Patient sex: F
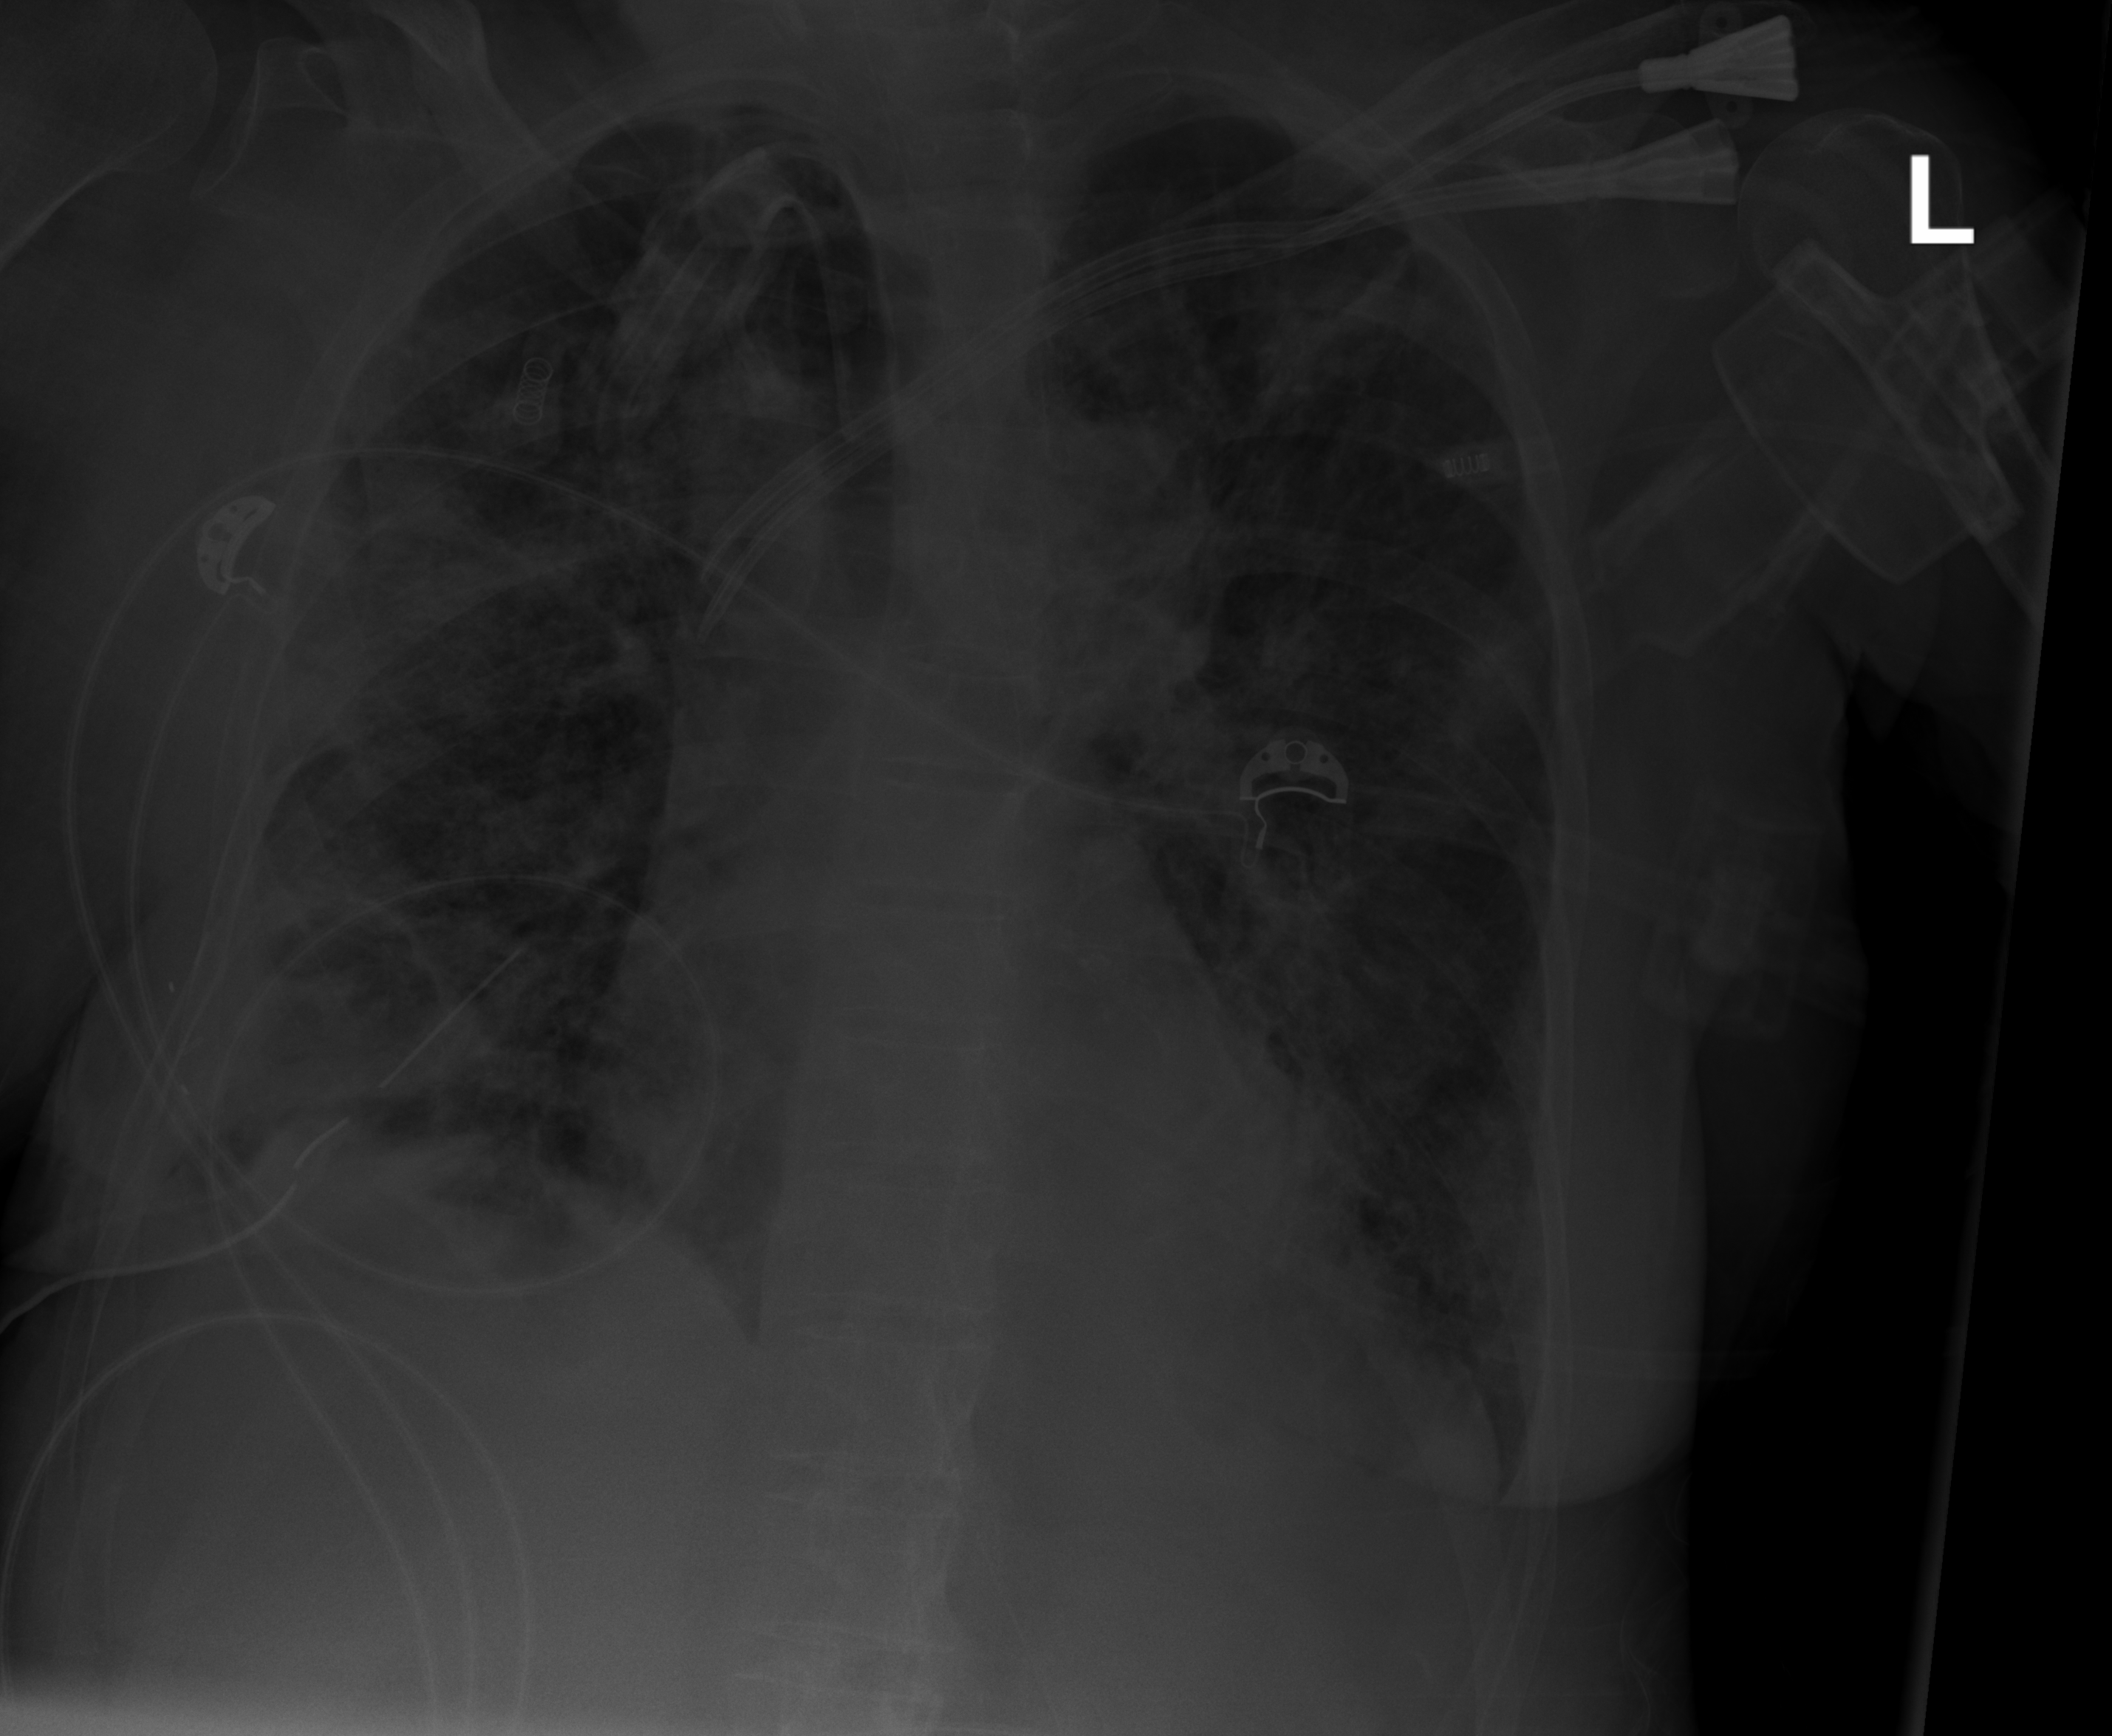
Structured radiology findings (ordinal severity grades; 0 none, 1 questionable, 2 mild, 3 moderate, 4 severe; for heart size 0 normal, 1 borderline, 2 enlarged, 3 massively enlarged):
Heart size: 0
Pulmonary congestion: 2
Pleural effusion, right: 3
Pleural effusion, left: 2
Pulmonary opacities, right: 3
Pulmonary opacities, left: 3
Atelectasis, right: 2
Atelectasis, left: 2